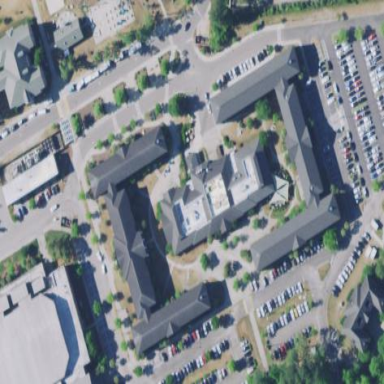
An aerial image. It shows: Dormitory building.